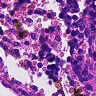
Metastatic tissue present: no